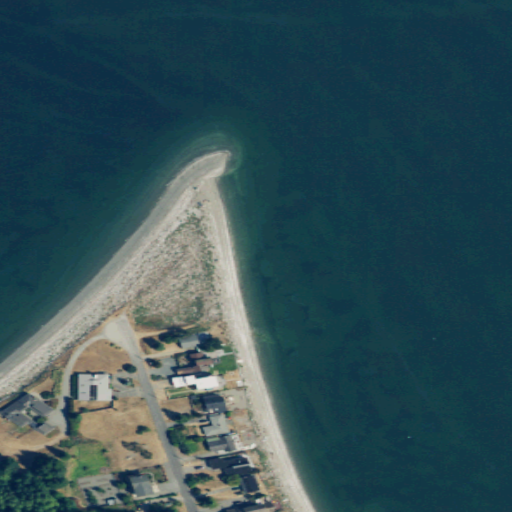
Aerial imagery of cape in Washington named Long Point containing open water, barren land, medium intensity development, herbaceous wetlands, low intensity development, and evergreen forest